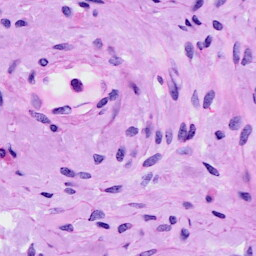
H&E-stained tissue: Cervix